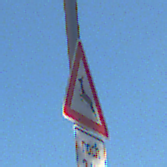
Verkehrszeichen: WildwechselRechts
Zusatzzeichen unten: LaengeEinerStrecke4
Umgebung: Outdoor, Suburban
Tageszeit: MorningAfternoon
Wetter: PartlyCloudy
Licht: Natural
Jahreszeit: NotSpecified
Kontrast: HighContrast